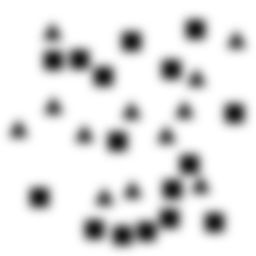
Squares: 16
Triangles: 12
Stars: 0
Total shapes: 28